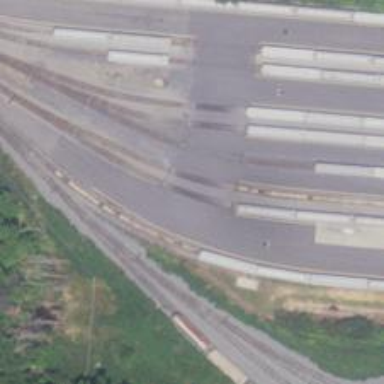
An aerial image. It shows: Railway yard in service.